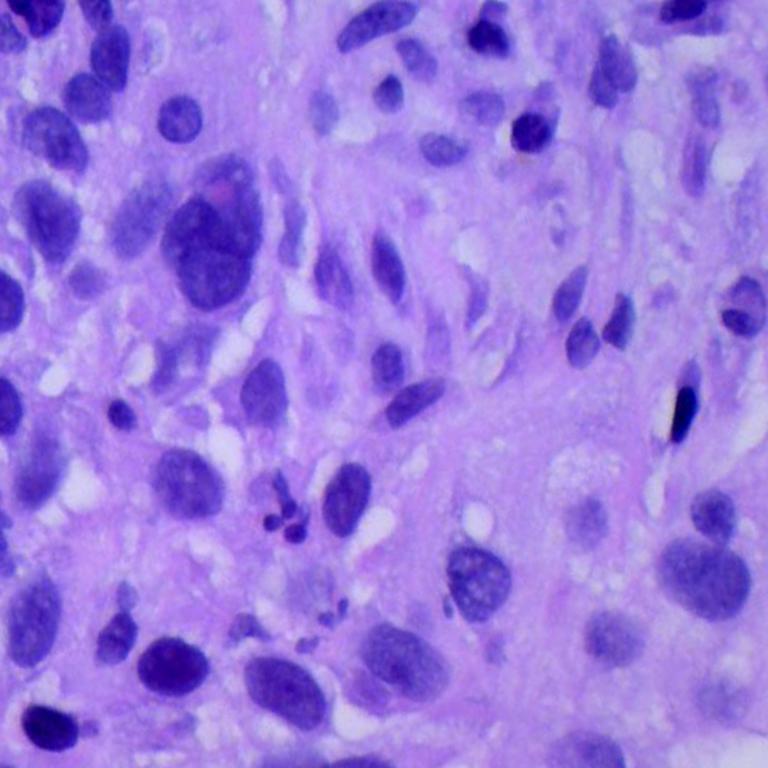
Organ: lung
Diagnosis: squamous carcinomas